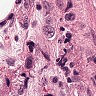
Metastatic tissue present: yes